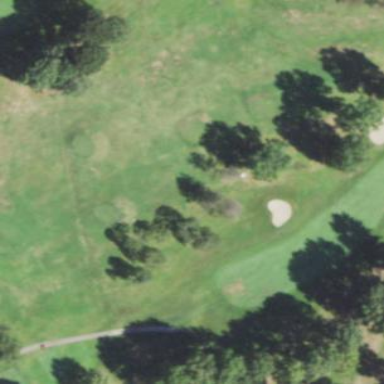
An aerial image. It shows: Rough area on grassy golf course.